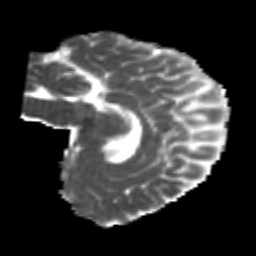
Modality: MD
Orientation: sagittal
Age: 26
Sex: female
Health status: healthy
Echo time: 0.074 s